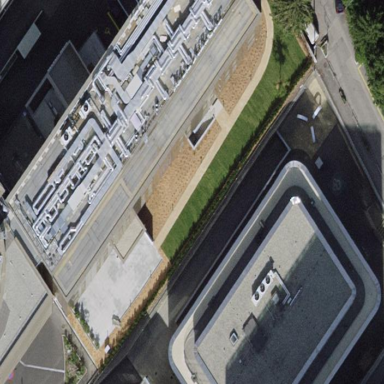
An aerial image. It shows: Hotel building.